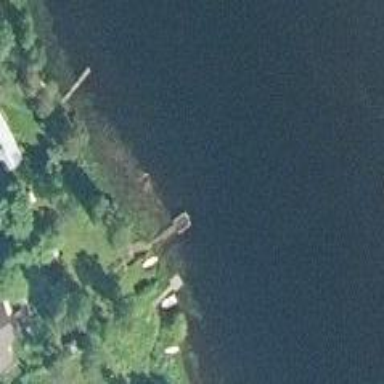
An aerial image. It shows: Man-made pier.